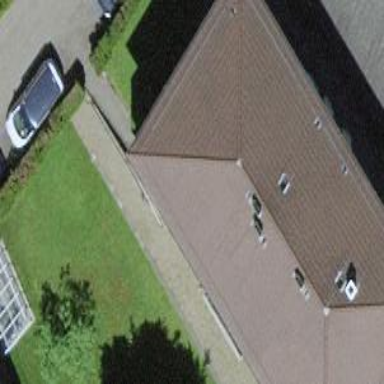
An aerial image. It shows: Hipped roof on residential building.